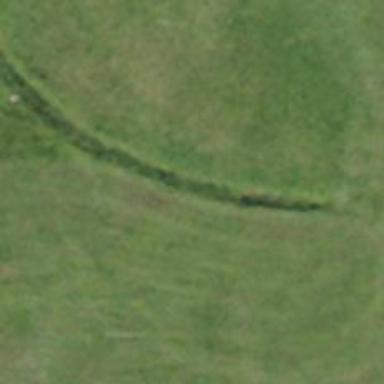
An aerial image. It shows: Ditch in the surroundings.